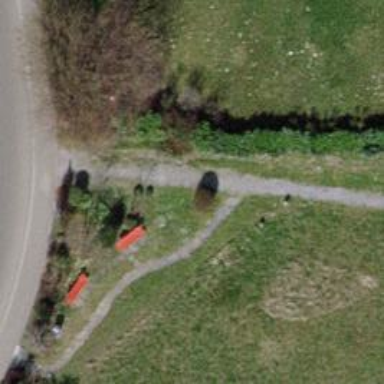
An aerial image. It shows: Red bench.